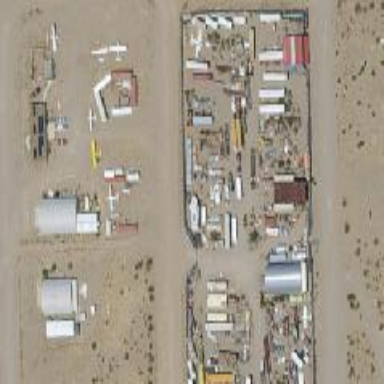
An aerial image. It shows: Scrap yard located in industrial area.